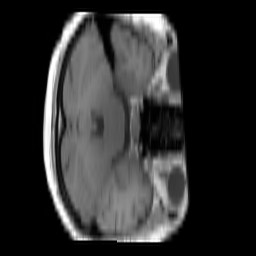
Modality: T1w
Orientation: axial
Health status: ill
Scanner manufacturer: siemens
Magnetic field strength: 3 T
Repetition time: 0.4 s
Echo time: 0.00246 s